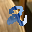
Label: 2